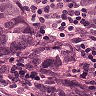
Metastatic tissue present: yes